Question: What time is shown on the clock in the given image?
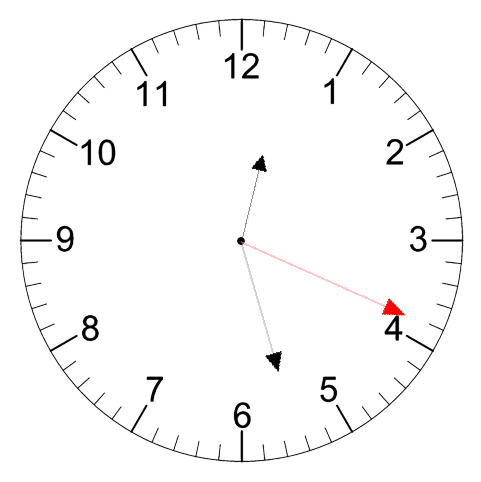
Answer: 12:27:19